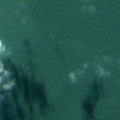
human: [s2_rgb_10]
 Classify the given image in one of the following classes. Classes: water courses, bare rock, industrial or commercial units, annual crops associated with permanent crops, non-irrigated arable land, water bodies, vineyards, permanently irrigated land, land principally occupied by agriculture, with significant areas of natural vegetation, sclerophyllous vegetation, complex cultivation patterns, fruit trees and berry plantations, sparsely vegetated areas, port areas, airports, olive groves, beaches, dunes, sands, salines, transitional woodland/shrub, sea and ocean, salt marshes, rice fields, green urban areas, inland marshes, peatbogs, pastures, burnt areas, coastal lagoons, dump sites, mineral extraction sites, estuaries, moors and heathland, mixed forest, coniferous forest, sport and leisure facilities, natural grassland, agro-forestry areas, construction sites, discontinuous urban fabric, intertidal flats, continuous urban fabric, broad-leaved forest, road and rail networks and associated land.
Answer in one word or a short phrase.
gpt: sea and ocean